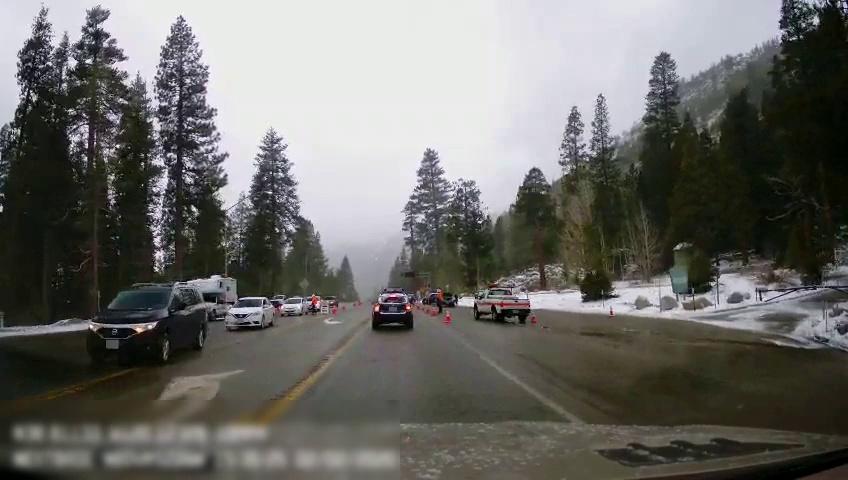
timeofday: Day
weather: Snowy
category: Drivable Space
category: Vehicles | Truck
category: Vehicles | SUV
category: Vehicles | SUV
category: Pedestrians
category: Vehicles | Car
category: Vehicles | Truck
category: Pedestrians
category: Vehicles | Truck
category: Vehicles | Car
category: Vehicles | Car
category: Vehicles | Car
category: Vehicles | Car
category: Vehicles | SUV
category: Pedestrians
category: Vehicles | SUV
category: Lanes | Current Lane
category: Lanes | Opposite Lane
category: Lanes | Current Lane